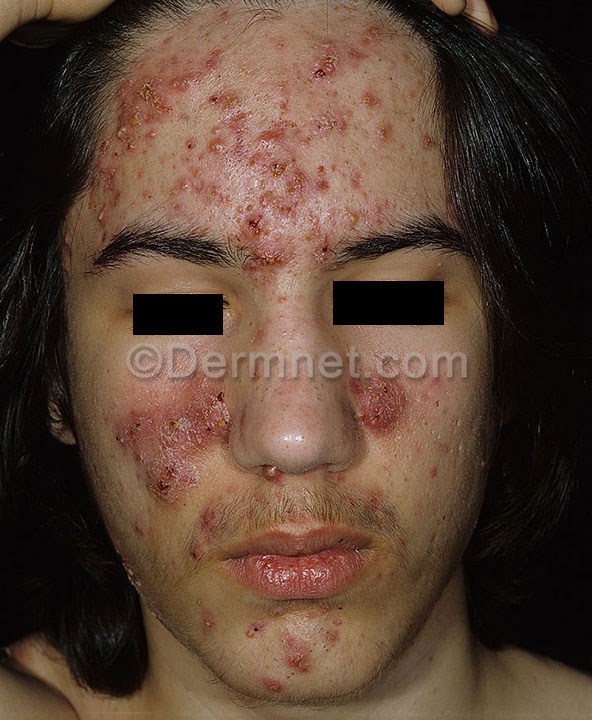
Disease: Acne and Rosacea Photos